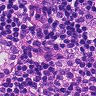
Metastatic tissue present: yes